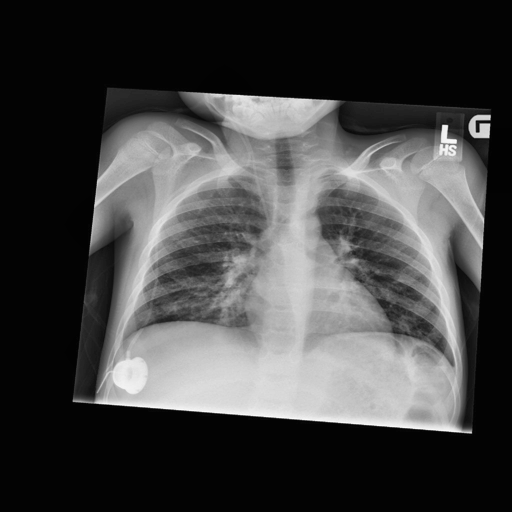
Finding: NORMAL